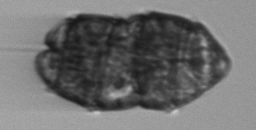
Label: Margalefidinium